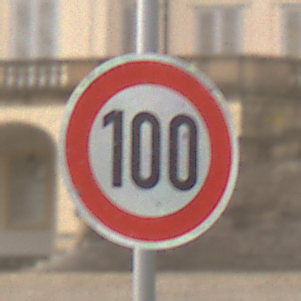
Verkehrszeichen: Geschwindigkeit100
Umgebung: Outdoor, Suburban
Tageszeit: MorningAfternoon
Wetter: Overcast
Licht: Natural
Jahreszeit: NotSpecified
Kontrast: LowContrast